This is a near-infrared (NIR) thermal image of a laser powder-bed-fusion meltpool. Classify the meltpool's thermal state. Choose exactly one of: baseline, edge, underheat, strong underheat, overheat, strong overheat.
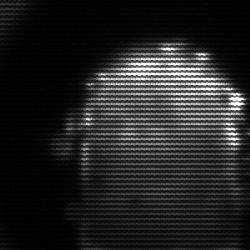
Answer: baseline